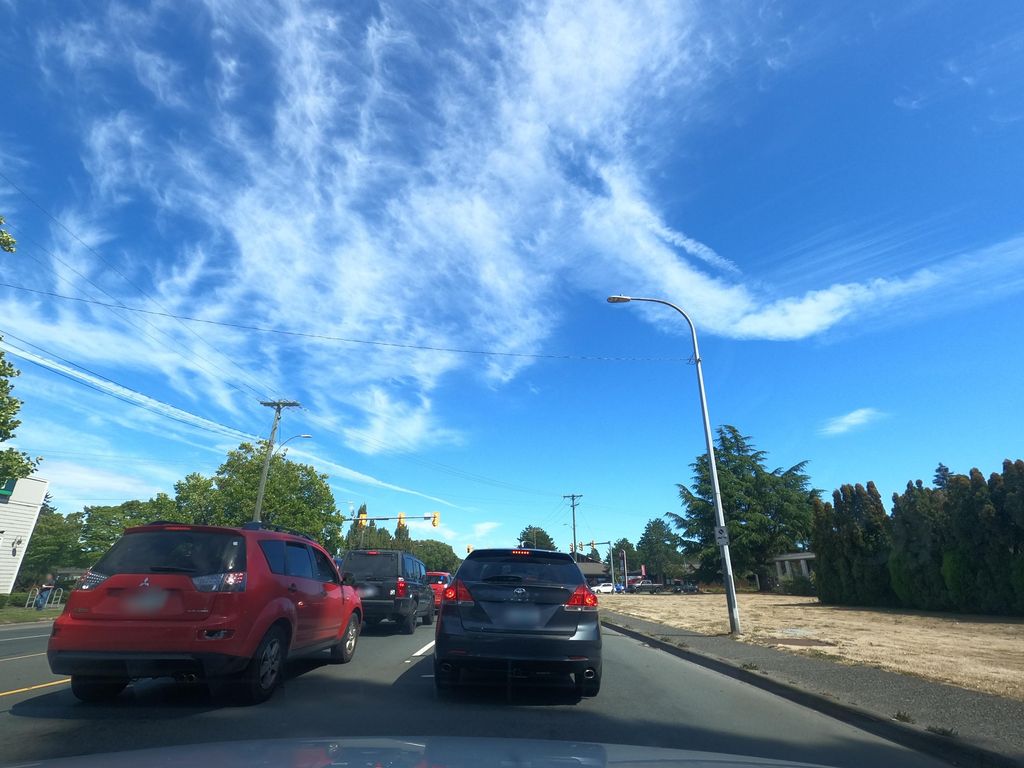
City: victoria